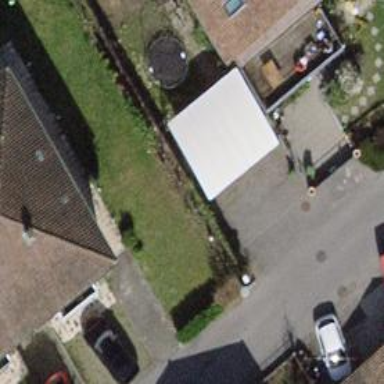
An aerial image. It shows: Alleyway designated as service road.